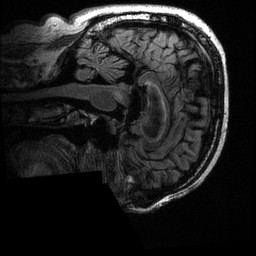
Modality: T2w
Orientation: sagittal
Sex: male
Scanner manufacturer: ge
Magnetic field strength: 3 T
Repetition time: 6 s
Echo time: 0.1278 s